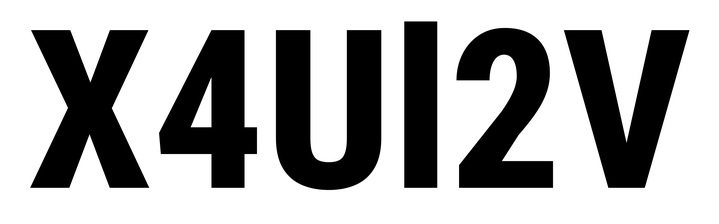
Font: Roboto_Condensed_ExtraBold